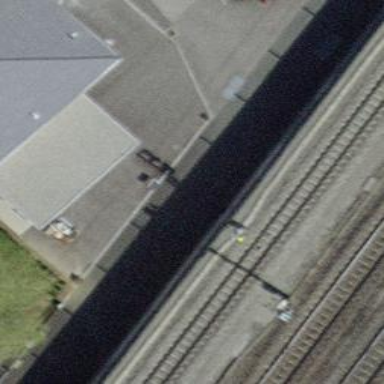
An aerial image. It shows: Railway signal.